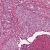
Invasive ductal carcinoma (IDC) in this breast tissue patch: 1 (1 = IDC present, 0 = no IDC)